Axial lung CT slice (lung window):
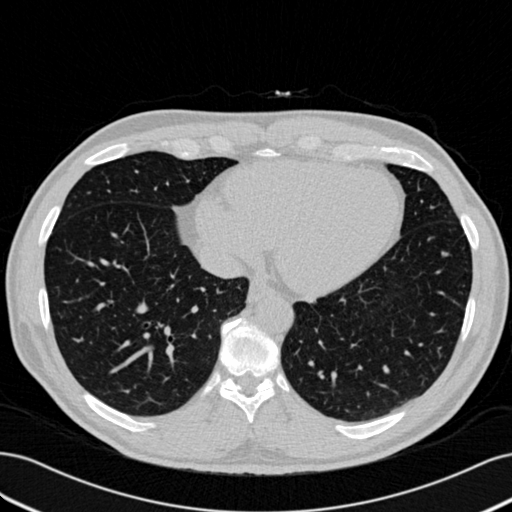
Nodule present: no